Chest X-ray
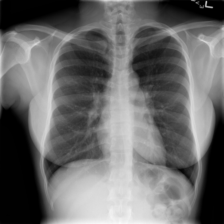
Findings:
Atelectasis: negative
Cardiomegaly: negative
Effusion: negative
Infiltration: negative
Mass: negative
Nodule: negative
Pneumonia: negative
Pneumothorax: negative
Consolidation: negative
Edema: negative
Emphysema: negative
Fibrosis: negative
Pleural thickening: negative
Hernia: negative